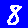
Digit: 8